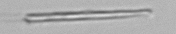
Label: fiber